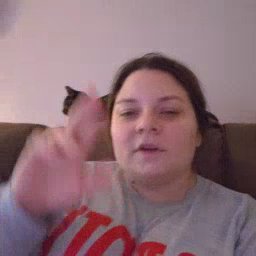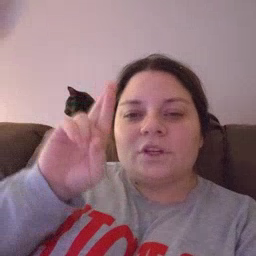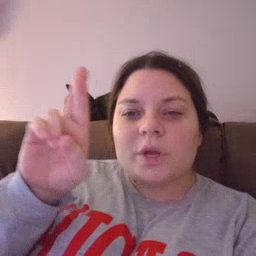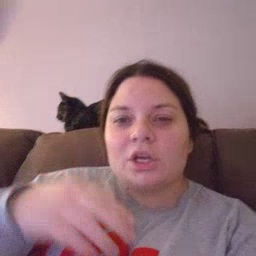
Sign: refrigerator